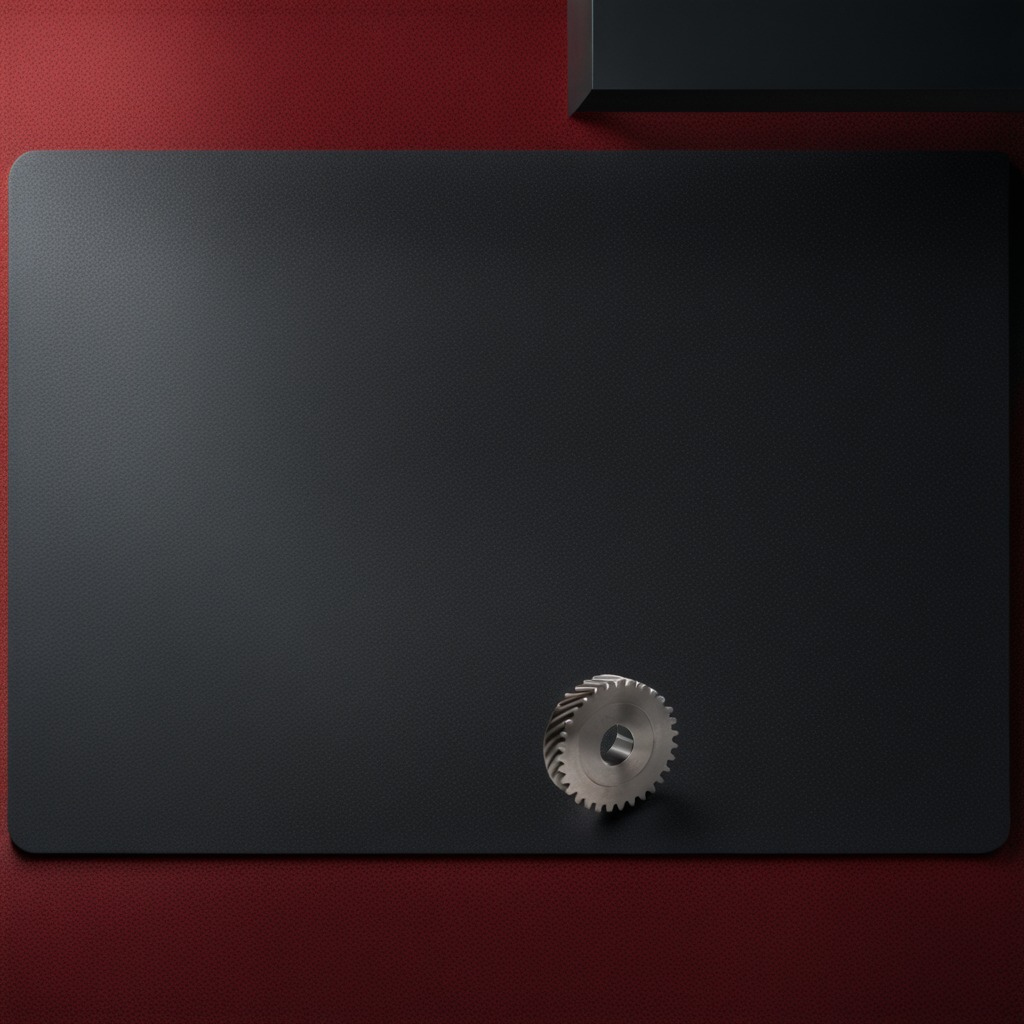
A steel gear with teeth lies on a clean granite tabletop inside a workshop at night.